Current action and preconditions to check: trajectory_clear

Your task: For each precondition in the list above, predict whether it will hold at this action.

Consider the current scene as observed from the mobile robot's camera, and analyze the predicted future states of all dynamic agents (e.g., people, animals, vehicles, or any moving entities) within the NEXT SECOND.

IMPORTANT: Only answer "very likely" if you are absolutely certain—based on strong, clear evidence—that a dynamic agent will violate the precondition in the predicted future state. Do NOT answer "very likely" for unlikely, ambiguous, or low-probability risks.

Ask yourself for each precondition: Is there a high probability, with clear and convincing evidence, that the predicted future states of any dynamic agent will interfere with the predicted future state of the currently executing action within the NEXT SECOND, causing that precondition to fail?

Assess the risk level based on these predictions. Use "likely" or "very likely" if motions create a clear risk of interference.

Use "neutral" or "improbable" if agents are nearby but their predicted paths are clearly diverging or non-conflicting.

Failure Risk Categories: "very improbable", "improbable", "neutral", "likely", "very likely"

Answer Format: Output ONLY the probability_of_failure value from these categories: "very improbable", "improbable", "neutral", "likely", "very likely"

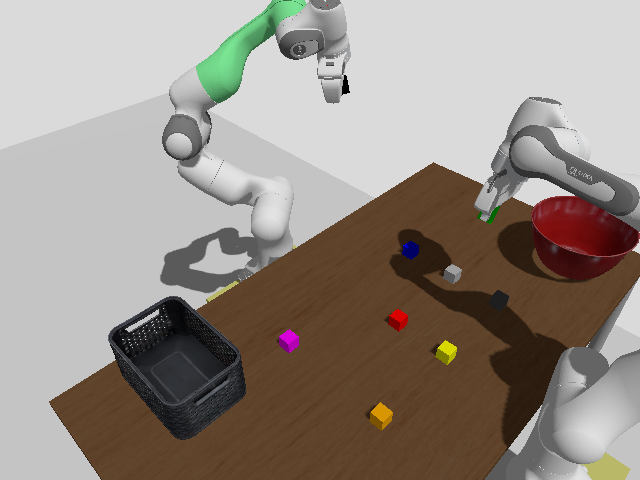

Answer: very improbable